Question: I'm using <URL>
in my c# windows forms application project.Using that I'm trying to items in a . I'm getting this null pointer exception and can somebody suggest a way to avoid that?
'''
public delegate void OrderEventDelegate (Object sender, OrderEventArgs args);
'''
'''
public class OrderEventArgs
{
private String message;
public String Message
{
get { return message; }
set { message = value; }
}
private int tableNo;
public int TableNo
{
get { return tableNo; }
set { tableNo = value; }
}
}
'''
'''
public partial class Class1 : Form
{
private event OrderEventDelegate readyEvent;
public Class1(HomeForm parent, int tableNo)
{
InitializeComponent();
readyEvent -= new OrderEventDelegate(parent.readyOrder);
}
public void button_click()
{
OrderEventArgs readyOrderArg = new OrderEventArgs();
readyOrderArg.TableNo = 1;
readyOrderArg.Message = "123";
readyEvent(this, readyOrderArg);
}
}
'''
Here 'readyEvent -= new OrderEventDelegate(parent.readyOrder);' is the method which remove items in the list, which is located in the 'Homeform'.

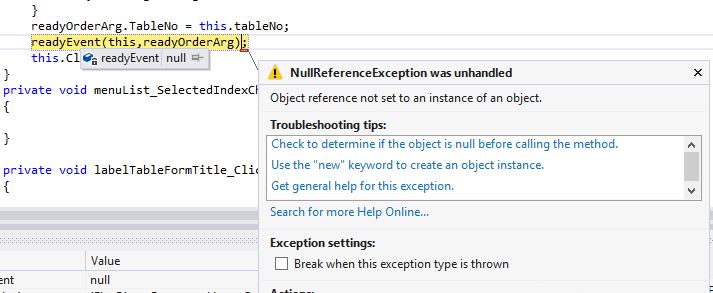
Answer: It is possible to initialize C# events with an empty delegate. This way it can always be called safely without a null pointer check. As shown in this answer: <URL>.
'''
public delegate void OrderEventDelegate (Object sender, OrderEventArgs args) = delegate {};
'''